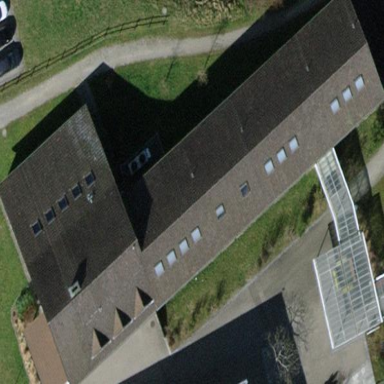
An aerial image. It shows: Kindergarten school with gabled roof.